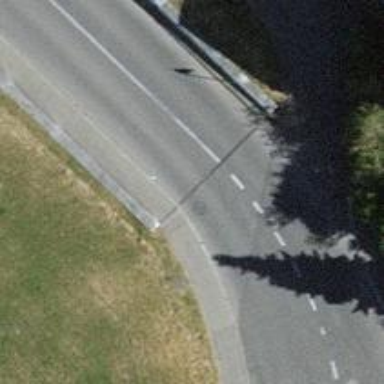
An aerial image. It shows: Unclassified road with asphalt surface and sidewalk on the left.